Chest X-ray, PA view. Patient: 53 years old, sex M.
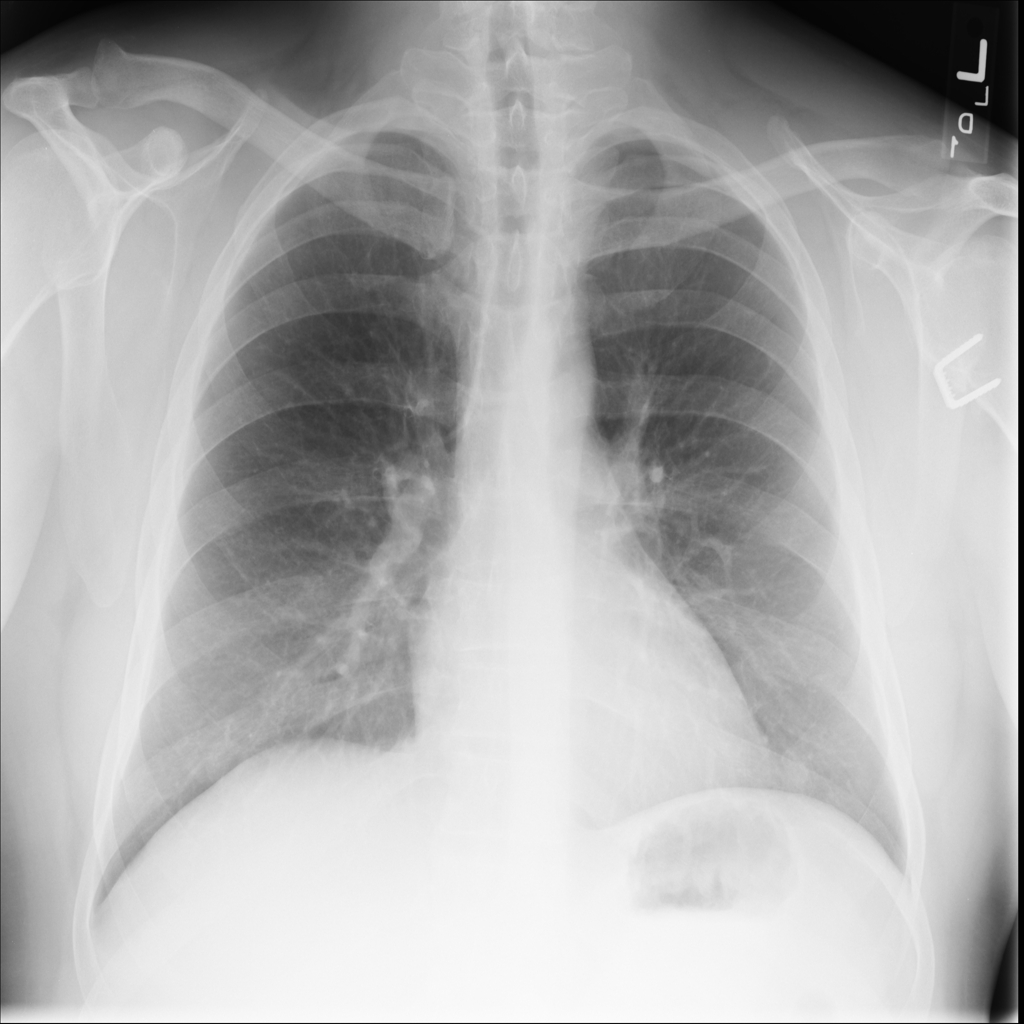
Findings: No Finding